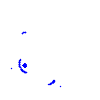
Particle: pion